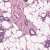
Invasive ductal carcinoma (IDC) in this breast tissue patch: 1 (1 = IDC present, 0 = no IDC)